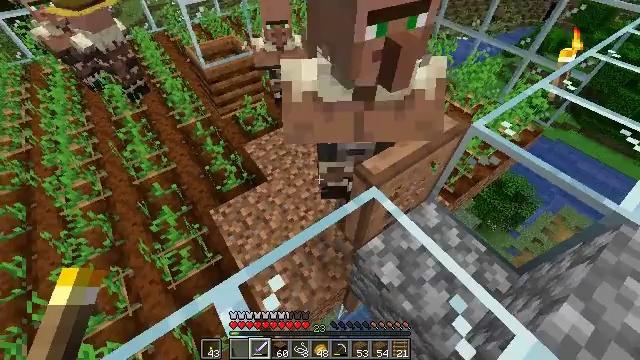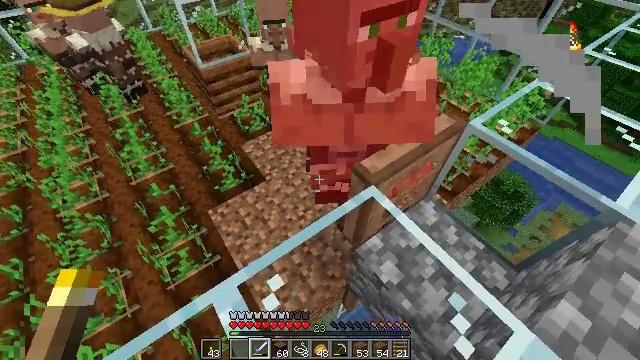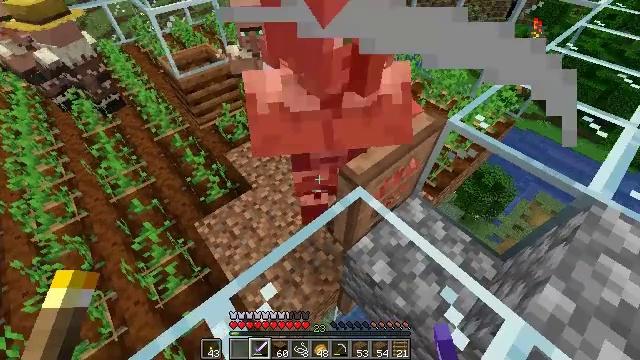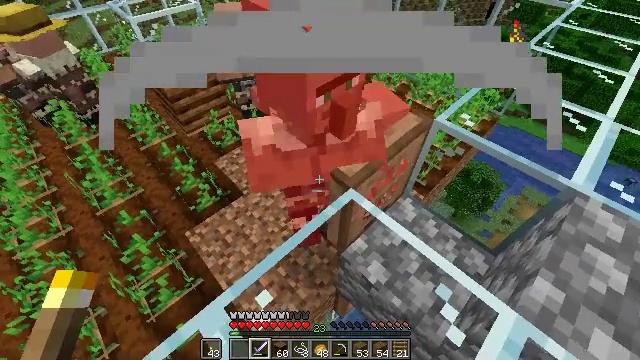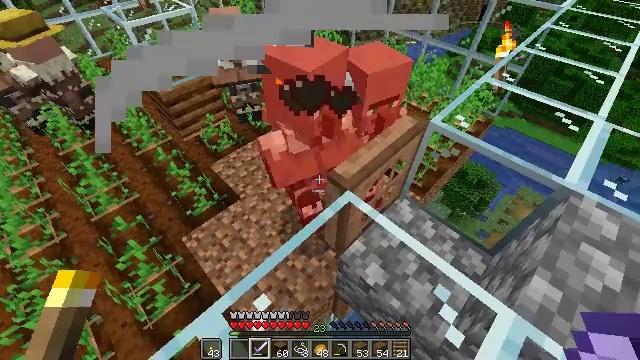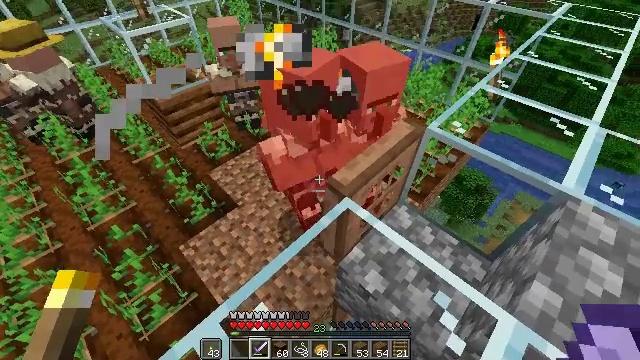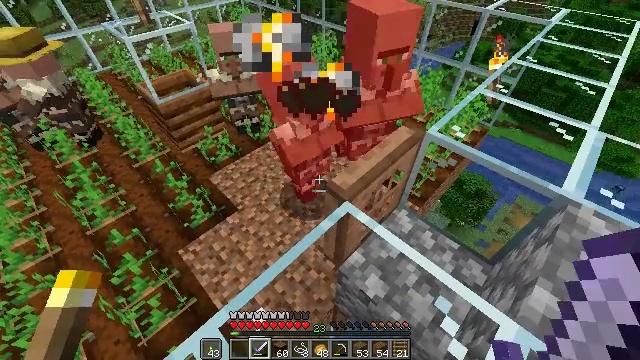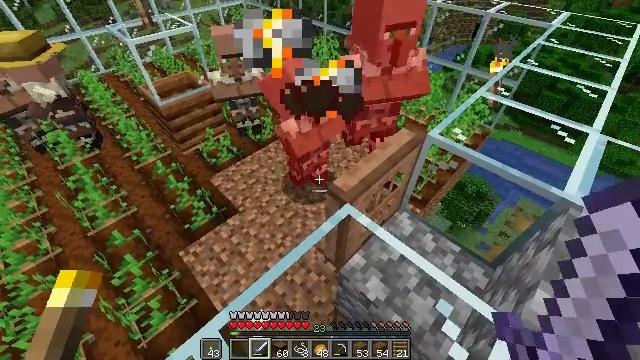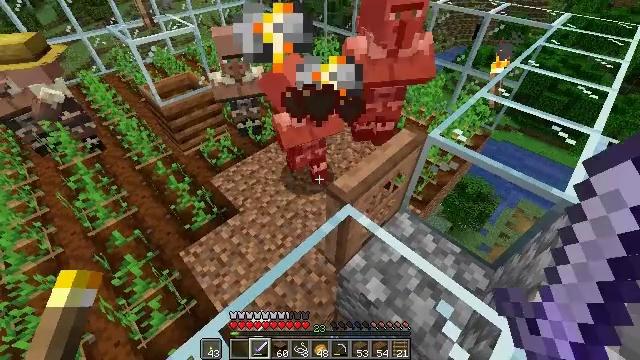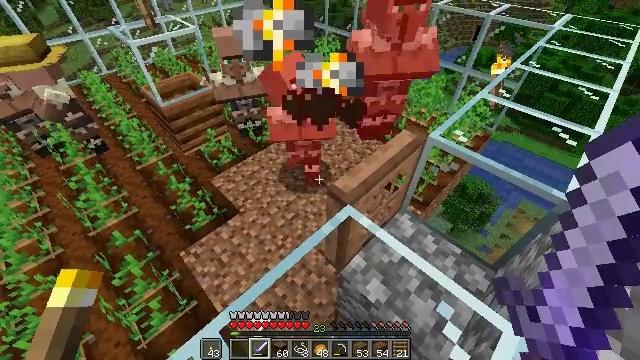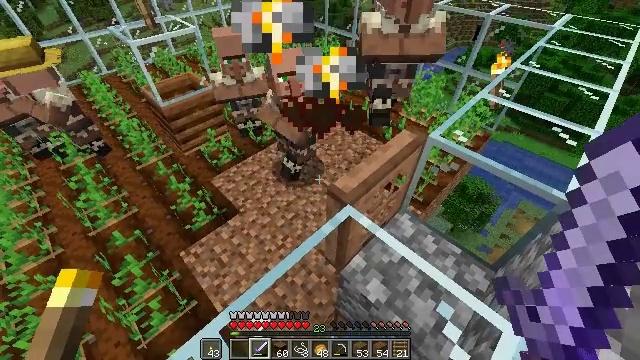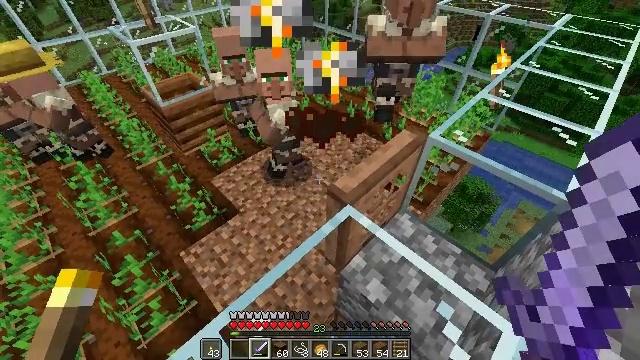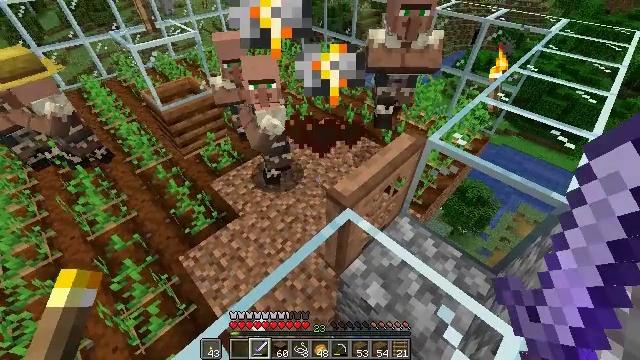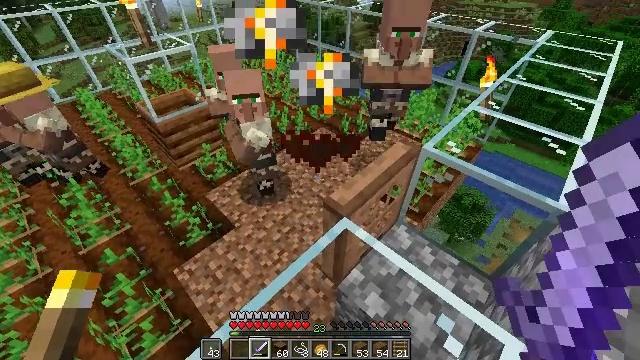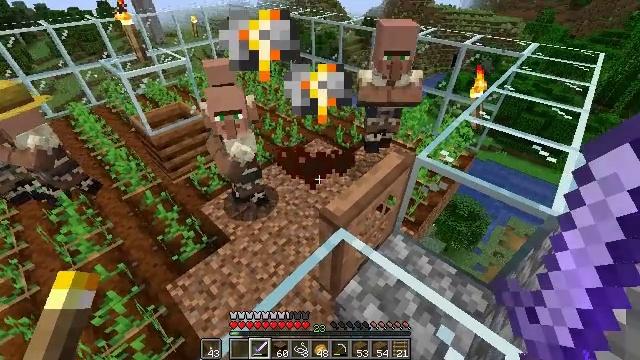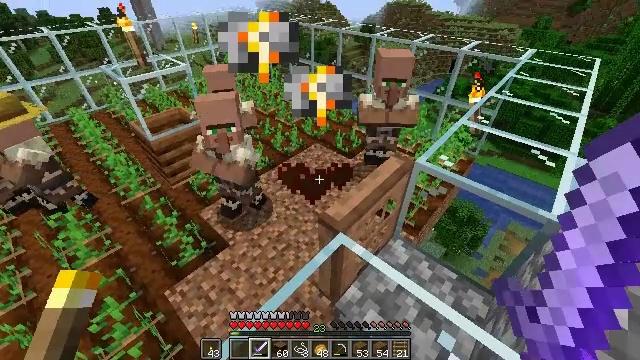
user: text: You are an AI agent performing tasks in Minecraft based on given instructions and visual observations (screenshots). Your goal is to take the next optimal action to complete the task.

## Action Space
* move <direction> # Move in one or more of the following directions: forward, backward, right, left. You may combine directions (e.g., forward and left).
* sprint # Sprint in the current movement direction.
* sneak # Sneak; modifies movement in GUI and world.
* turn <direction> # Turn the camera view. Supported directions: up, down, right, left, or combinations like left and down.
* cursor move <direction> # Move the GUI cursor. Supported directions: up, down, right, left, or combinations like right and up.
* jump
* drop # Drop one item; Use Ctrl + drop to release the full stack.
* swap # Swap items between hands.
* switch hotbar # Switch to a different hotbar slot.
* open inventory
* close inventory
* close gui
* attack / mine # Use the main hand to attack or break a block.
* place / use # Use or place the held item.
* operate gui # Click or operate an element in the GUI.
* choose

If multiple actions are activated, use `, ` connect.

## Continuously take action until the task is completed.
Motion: motion action
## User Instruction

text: Harm the villager.
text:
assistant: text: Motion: sneak, attack / mine
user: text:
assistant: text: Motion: sneak, turn right
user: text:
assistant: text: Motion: sneak, turn right
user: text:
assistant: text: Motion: sneak, turn right
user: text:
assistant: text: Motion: sneak, turn up
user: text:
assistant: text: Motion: sneak
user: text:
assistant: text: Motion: sneak
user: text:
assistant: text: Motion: sneak
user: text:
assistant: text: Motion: sneak
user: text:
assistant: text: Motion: sneak
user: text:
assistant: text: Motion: sneak
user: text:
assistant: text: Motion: sneak
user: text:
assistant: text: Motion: sneak, turn right and up
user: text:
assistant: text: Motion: sneak, turn right and up
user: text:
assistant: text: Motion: sneak, turn up
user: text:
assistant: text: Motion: sneak
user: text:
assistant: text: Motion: sneak
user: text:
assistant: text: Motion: sneak
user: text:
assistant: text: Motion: sneak
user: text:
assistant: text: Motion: sneak
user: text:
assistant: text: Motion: sneak, turn left
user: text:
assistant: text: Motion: sneak, turn left
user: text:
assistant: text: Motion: sneak, turn left
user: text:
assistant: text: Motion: sneak, turn left and down
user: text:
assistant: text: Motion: sneak, turn left and down
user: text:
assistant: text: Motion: sneak, turn left and down
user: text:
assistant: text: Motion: sneak
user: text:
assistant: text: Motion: sneak, turn down
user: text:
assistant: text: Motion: sneak, turn left and down
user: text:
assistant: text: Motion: sneak, turn left and down